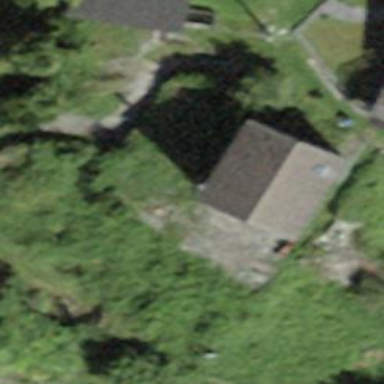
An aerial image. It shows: Detached building.